Interaction volume radius: 10 \u00c5
Interaction volume height: 15 \u00c5
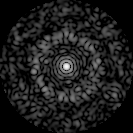
Disorder parameter: 0.8556